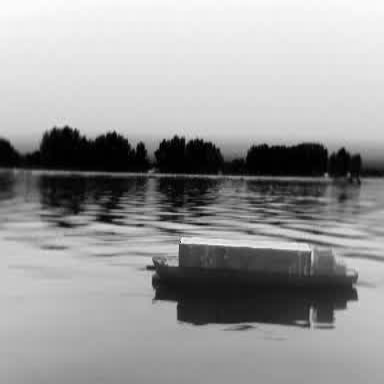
There is a fishing_boat in the infrared image.